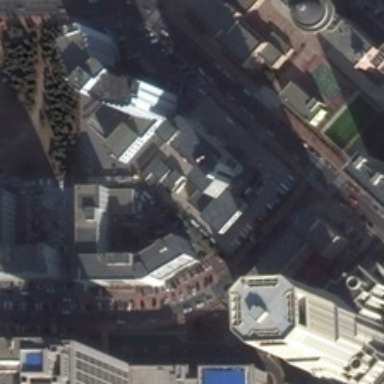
Many buildings are in a commercial area .